Question: The picture describes a maze problem, where green is the starting position and red is the end point. Find the length of the shortest path.
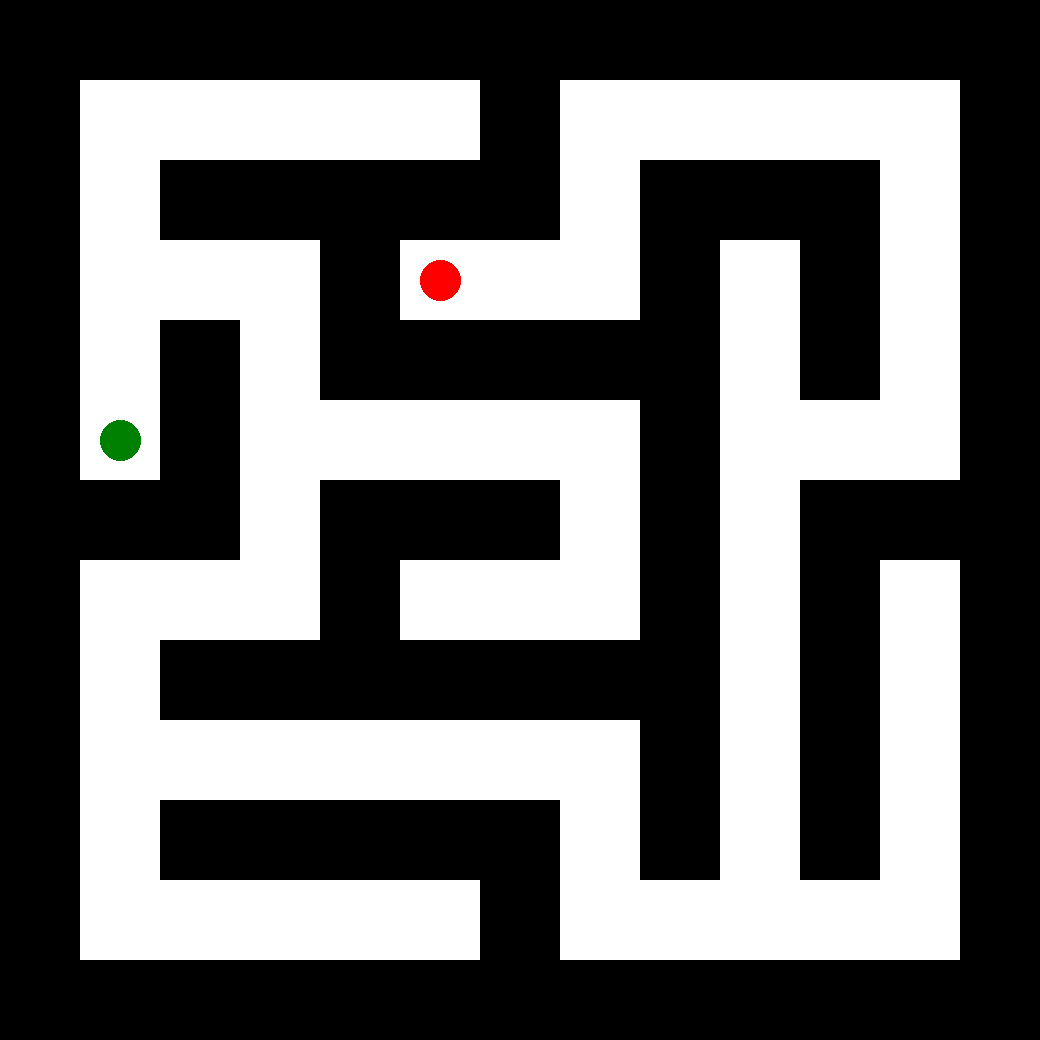
Answer: 42